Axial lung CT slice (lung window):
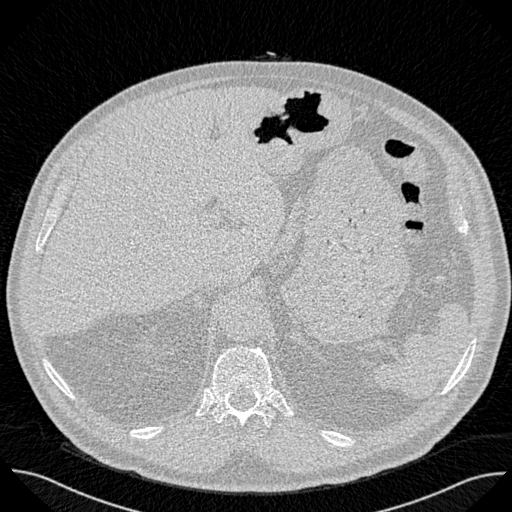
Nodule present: no